Question: I am trying to upload a file to my ftp server. Unfortunately, the upload method seems to work but does not upload my selected file. Please, see my code below:
'''
public void UploadFileToFTP(string source)
{
try
{
FtpWebRequest ftp = (FtpWebRequest)FtpWebRequest.Create("ftp://xxx.bplaced.net/Test");
ftp.Credentials = new NetworkCredential("BN", "PW");
ftp.KeepAlive = true;
ftp.UseBinary = true;
ftp.Method = WebRequestMethods.Ftp.UploadFile;
FileStream fs = File.OpenRead(source);
byte[] buffer = new byte[fs.Length];
fs.Read(buffer, 0, buffer.Length);
fs.Close();
Stream ftpstream = ftp.GetRequestStream();
ftpstream.Write(buffer, 0, buffer.Length);
ftpstream.Close();
MessageBox.Show("Upload successful!");
}
catch (Exception ex)
{
throw ex;
}
}
public void button_Upload_Click(object sender, RoutedEventArgs e)
{
string sourcefilepath = @"C:\Users\MyPC\Desktop\Test\Texts\New.html";
UploadFileToFTP(sourcefilepath);
}
'''
Please see this screenshot: What is meant by "Is a directory"?

Error is clear:
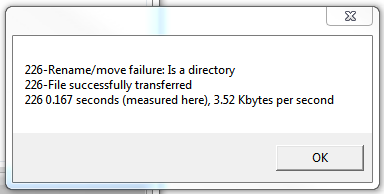
Answer: You should call the <URL> method to actually send the ftp request. You have only prepared the request to be sent in your code.
To quote MSDN,
> GetResponse causes a control connection to be established, and might also create a data connection. GetResponse blocks until the response is received. To prevent this, you can perform this operation asynchronously by calling the BeginGetResponse and EndGetResponse methods in place of GetResponse.
So, After writing the file contents, call
'''
ftp.GetResponse()
'''